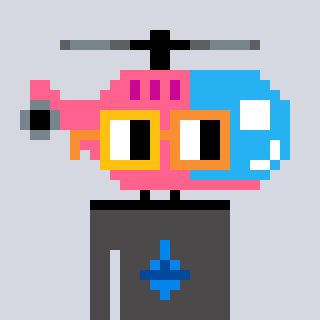
a pixel art character with square yellow and orange glasses, a helicopter-shaped head and a grayscale-colored body on a cool background